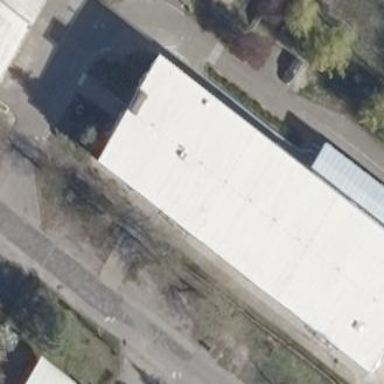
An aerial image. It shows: Industrial building.